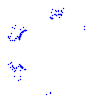
Particle: pion